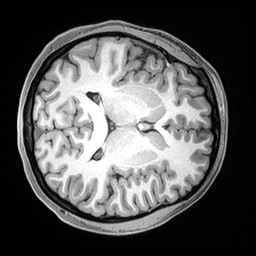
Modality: T1w
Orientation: axial
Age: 23
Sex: female
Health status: healthy
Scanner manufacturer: siemens
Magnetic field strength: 3 T
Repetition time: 2.4 s
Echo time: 0.00217 s